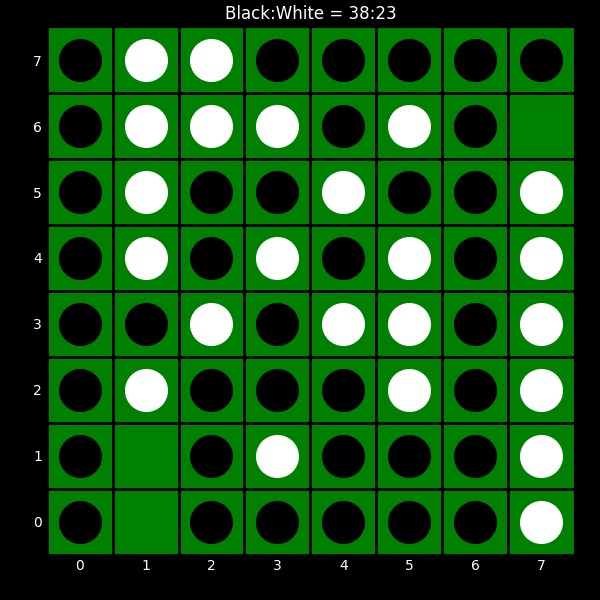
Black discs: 38
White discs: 23